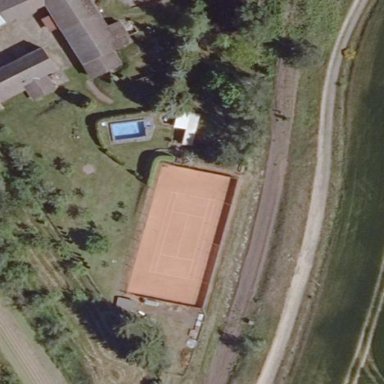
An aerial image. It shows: Tennis court on the leisure land pitch.